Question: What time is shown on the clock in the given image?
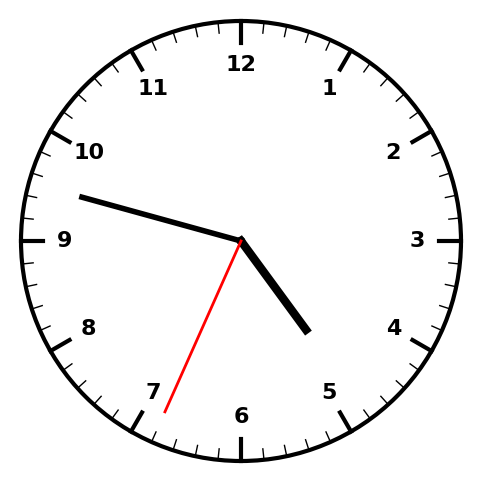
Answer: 04:47:34